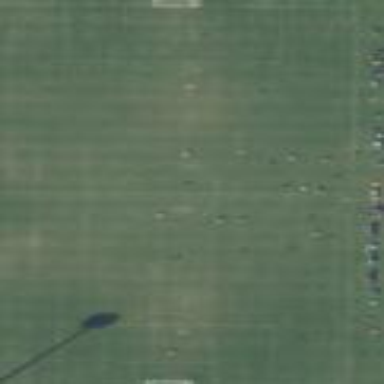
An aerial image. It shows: Soccer pitch for leisure land activities.